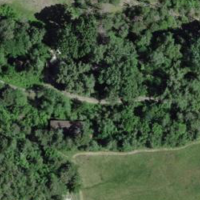
EUNIS habitat code: 44
Species observed at this site:
Zygaena exulans
Lithospermum officinale
Thyris fenestrella
Distoleon tetragrammicus
Nemobius sylvestris
Aporia crataegi